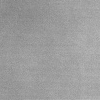
Atmospheric dust classification: dusty